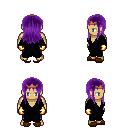
a pixel art fantasy rpg character, male body template, human, tanned skin, gray robe, metal pants, purple unkempt hairstyle, bronze tiara, gold gloves, brown slippers, four views (front, back, left, right), 2x2 character sprite sheet, small pixel art, hard edges, no anti-aliasing